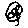
Label: flower